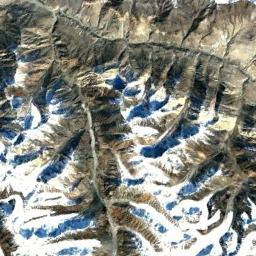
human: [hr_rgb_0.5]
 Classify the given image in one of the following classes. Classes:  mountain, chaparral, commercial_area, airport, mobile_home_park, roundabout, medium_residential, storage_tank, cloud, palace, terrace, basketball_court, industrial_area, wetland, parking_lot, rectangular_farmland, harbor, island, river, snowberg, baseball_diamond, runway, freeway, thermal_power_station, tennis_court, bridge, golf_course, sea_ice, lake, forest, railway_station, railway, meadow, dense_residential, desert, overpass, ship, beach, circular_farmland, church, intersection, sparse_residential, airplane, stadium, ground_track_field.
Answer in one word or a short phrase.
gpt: snowberg